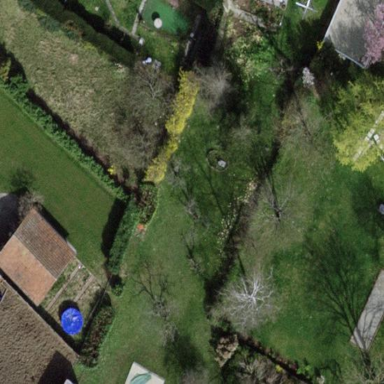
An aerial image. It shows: Garden surrounded by fence.